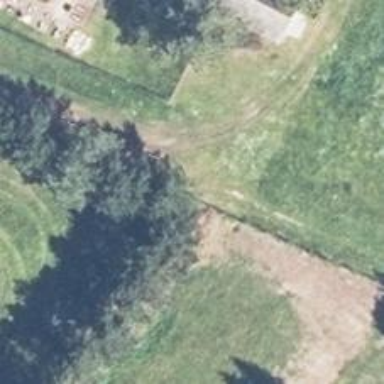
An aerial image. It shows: Grass track with Grade 4 tracktype.